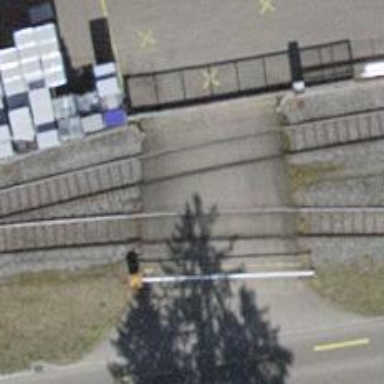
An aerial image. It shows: Single-track spur railway line.